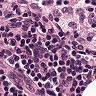
Metastatic tissue present: no